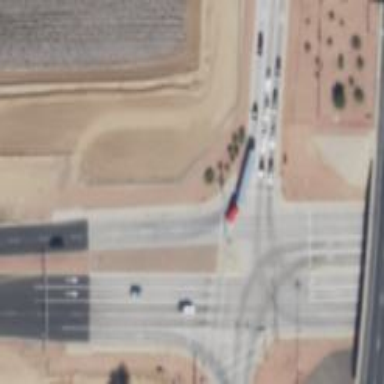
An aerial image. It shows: Solid stop line on the road.